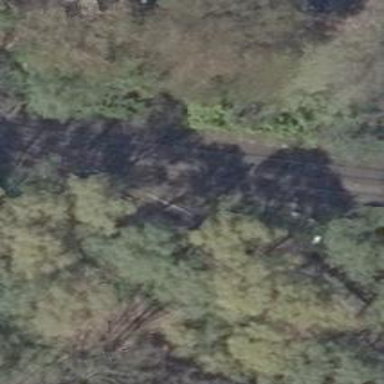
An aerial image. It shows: Railway switch.